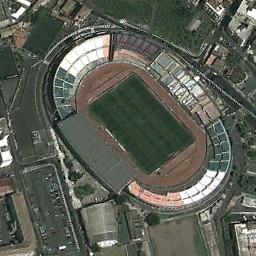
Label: stadium